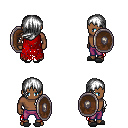
a pixel art fantasy rpg character, male body template, human, dark skin, red tattered cape, magenta pants, white left-swept hairstyle, gray slippers, shield, four views (front, back, left, right), 2x2 character sprite sheet, small pixel art, hard edges, no anti-aliasing